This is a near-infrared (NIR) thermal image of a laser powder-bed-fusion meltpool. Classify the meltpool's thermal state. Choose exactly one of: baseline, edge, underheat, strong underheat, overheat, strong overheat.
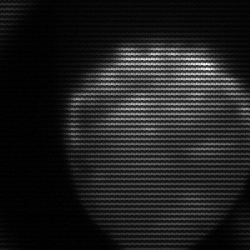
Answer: edge